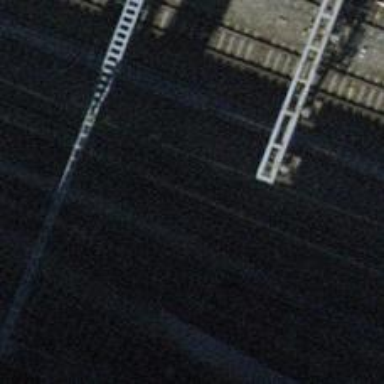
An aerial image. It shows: Railway yard with one track. The railway is electrified with contact line.